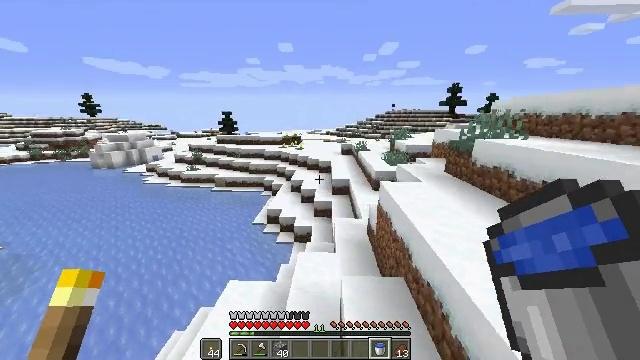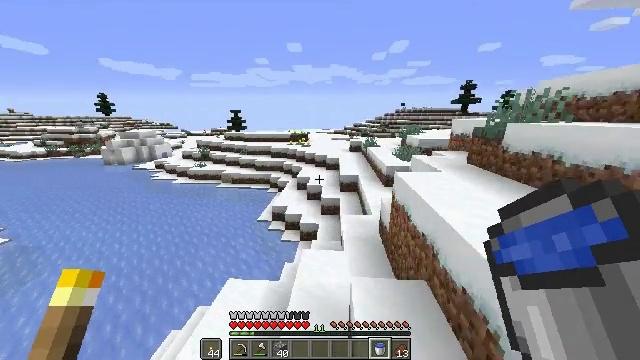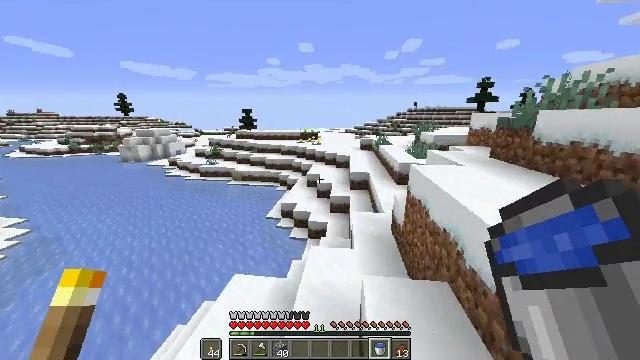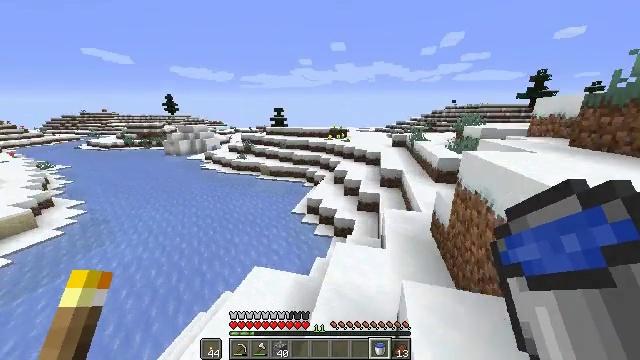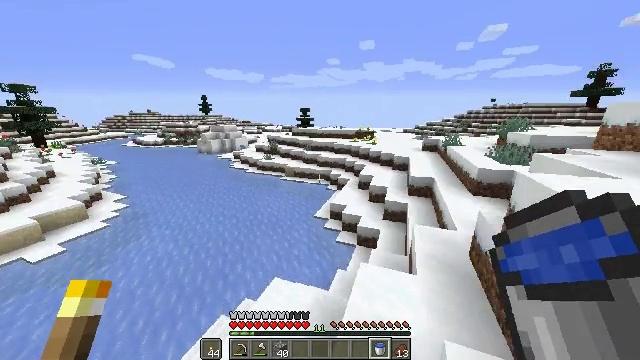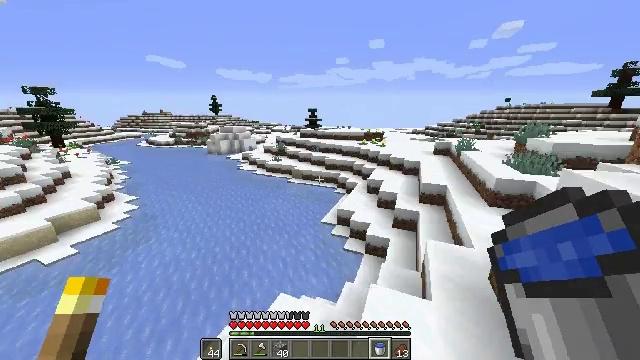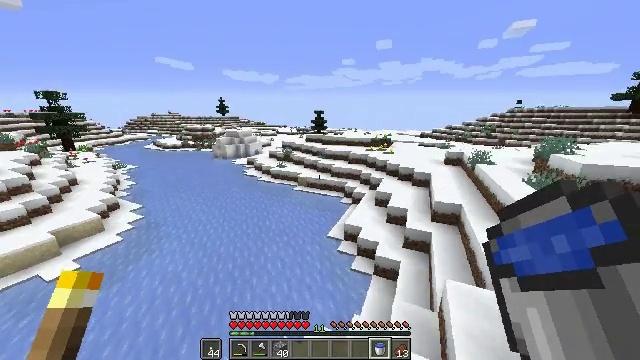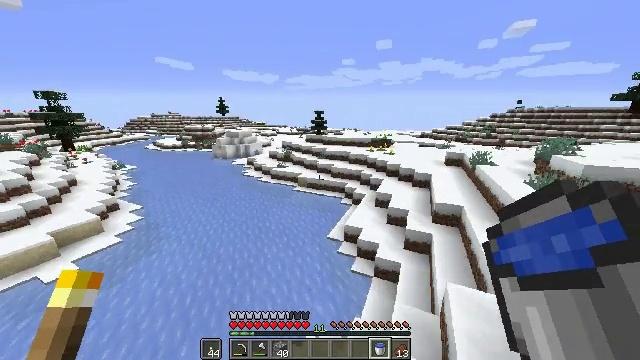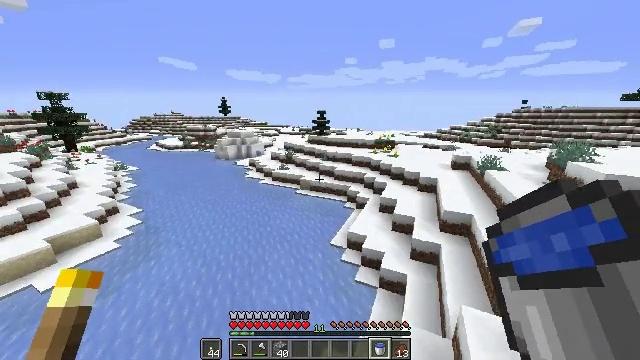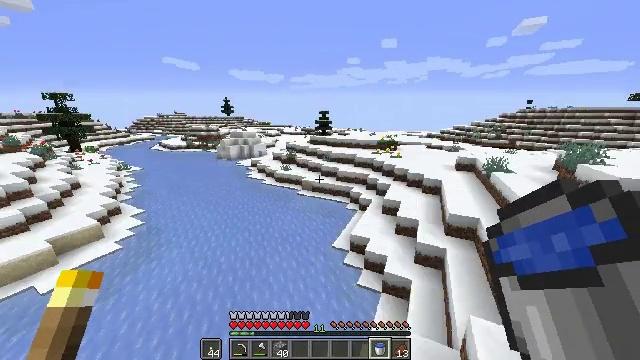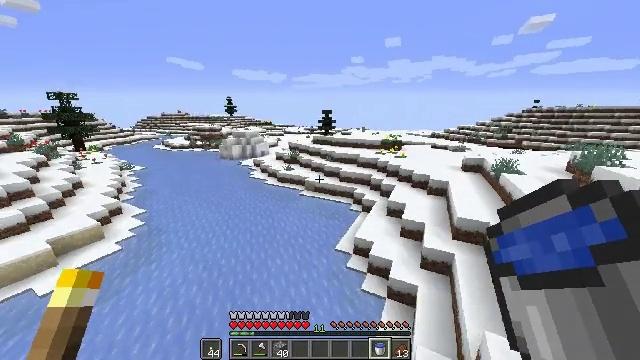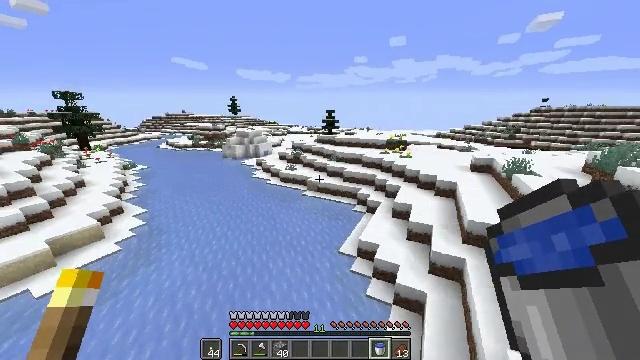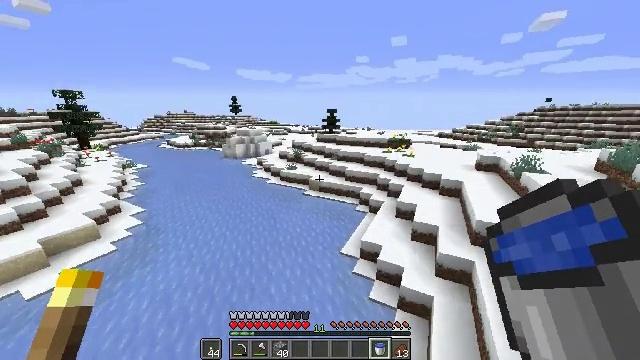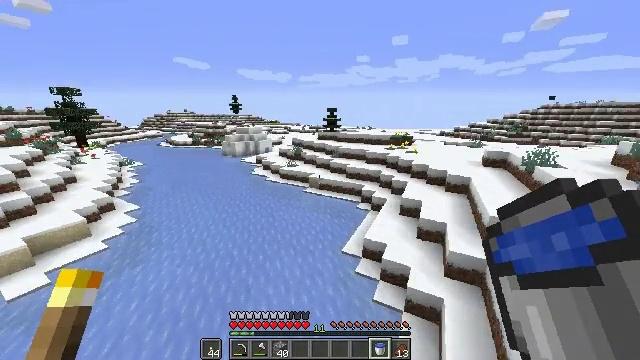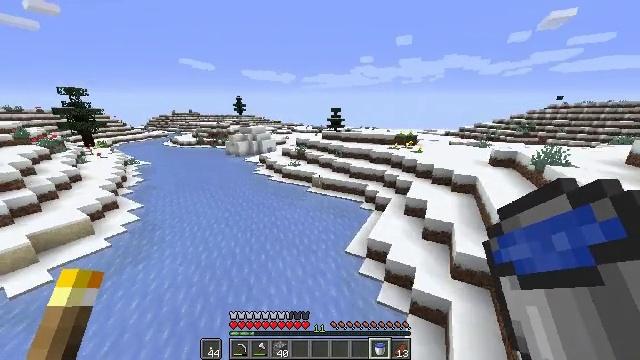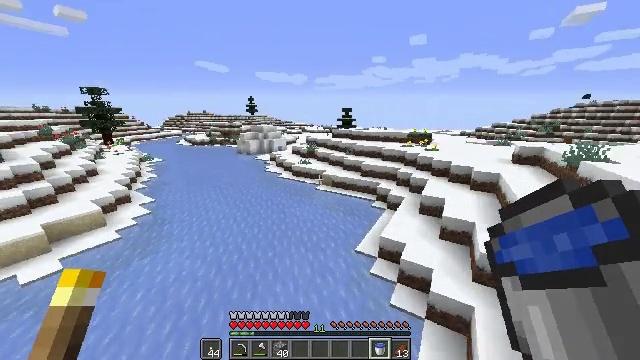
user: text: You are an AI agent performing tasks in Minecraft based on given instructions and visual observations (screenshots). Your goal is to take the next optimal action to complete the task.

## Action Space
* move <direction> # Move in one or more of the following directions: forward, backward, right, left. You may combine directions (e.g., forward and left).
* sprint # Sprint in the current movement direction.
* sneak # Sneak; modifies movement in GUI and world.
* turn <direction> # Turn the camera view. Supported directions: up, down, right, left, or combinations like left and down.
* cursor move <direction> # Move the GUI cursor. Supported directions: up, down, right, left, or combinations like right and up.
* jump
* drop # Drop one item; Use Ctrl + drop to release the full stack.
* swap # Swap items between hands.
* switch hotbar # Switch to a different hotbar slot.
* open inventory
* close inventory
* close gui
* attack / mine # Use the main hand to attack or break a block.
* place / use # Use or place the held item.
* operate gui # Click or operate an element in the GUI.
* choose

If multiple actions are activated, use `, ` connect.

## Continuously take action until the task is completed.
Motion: motion action
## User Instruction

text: Pick up the white carpet.
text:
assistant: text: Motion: move forward and move left, sprint, turn left, jump
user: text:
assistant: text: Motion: move forward and move left, sprint, turn left, jump
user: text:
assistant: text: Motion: move forward and move left, sprint, turn left, jump
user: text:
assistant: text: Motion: move forward and move left, sprint, turn left, jump
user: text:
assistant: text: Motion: move forward and move left, sprint, turn left, jump
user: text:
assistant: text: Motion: move forward, sprint, turn left, jump
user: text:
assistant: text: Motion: move forward, sprint
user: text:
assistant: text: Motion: move forward, sprint
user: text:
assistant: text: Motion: move forward, sprint
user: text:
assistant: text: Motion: move forward, sprint
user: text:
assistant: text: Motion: move forward, sprint
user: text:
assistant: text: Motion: move forward, sprint
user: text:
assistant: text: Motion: move forward, sprint
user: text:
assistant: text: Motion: move forward, sprint
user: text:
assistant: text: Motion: move forward and move right, sprint, turn left
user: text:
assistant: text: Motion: move forward and move right, sprint, turn left and up
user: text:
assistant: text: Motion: move forward and move right, sprint, turn left and up
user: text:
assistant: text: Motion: move forward and move right, sprint, turn left
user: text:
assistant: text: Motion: move forward, sprint
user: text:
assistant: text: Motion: move forward, sprint
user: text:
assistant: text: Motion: move forward, sprint
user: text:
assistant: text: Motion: move forward, sprint
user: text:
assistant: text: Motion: move forward, sprint, turn left
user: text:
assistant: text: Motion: move forward, sprint, turn left
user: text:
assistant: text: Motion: move forward, sprint, jump
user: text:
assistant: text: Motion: move forward, sprint, jump
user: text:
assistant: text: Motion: move forward, sprint, jump
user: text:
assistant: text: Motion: move forward, sprint, jump
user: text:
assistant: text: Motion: move forward, sprint, jump
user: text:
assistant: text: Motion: move forward, sprint, jump